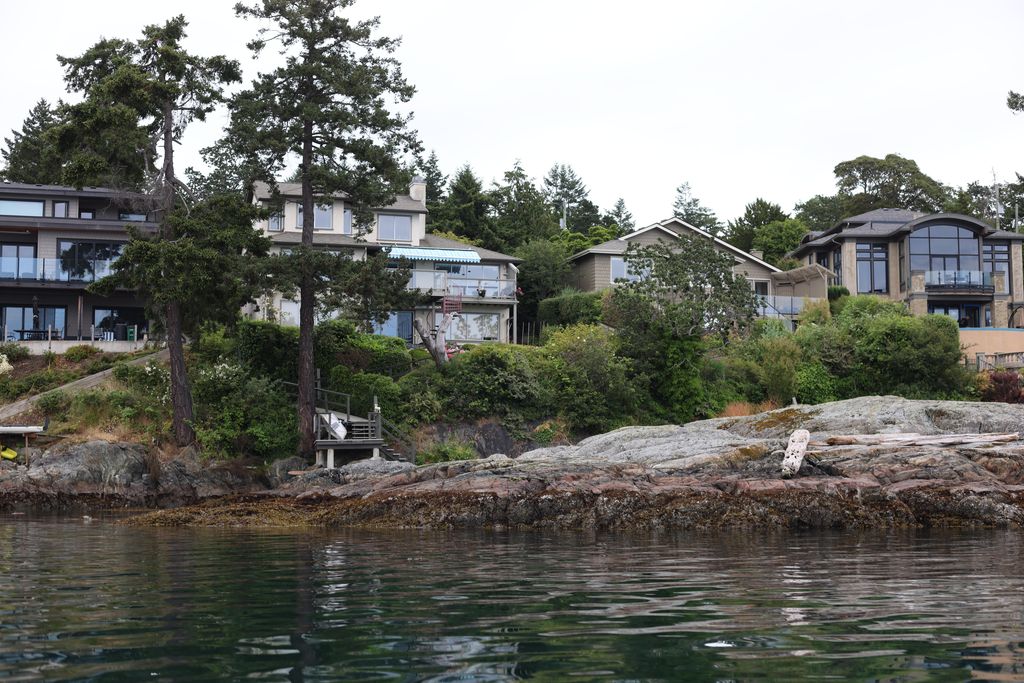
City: victoria